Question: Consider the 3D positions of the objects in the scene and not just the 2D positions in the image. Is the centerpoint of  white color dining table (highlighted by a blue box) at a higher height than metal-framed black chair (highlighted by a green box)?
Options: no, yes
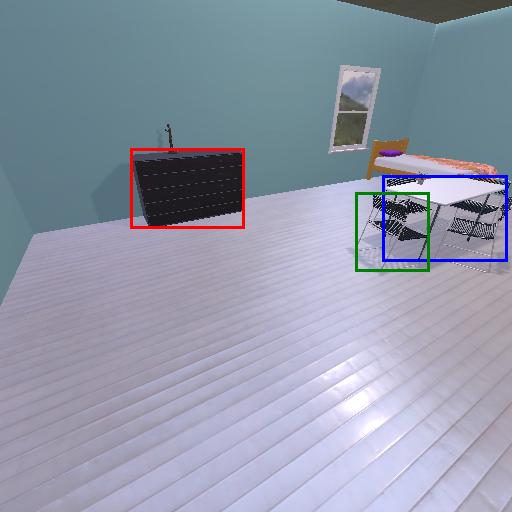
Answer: no